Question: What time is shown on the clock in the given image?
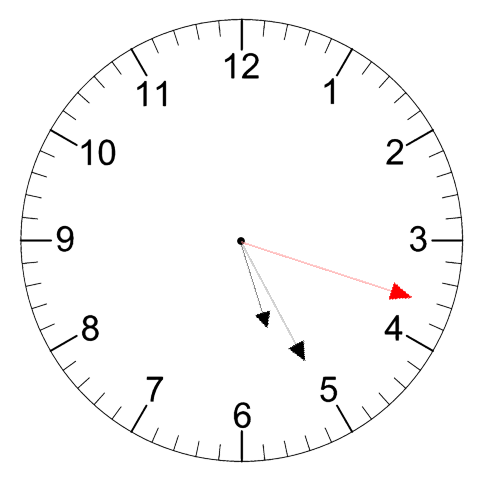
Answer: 05:25:18